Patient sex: M
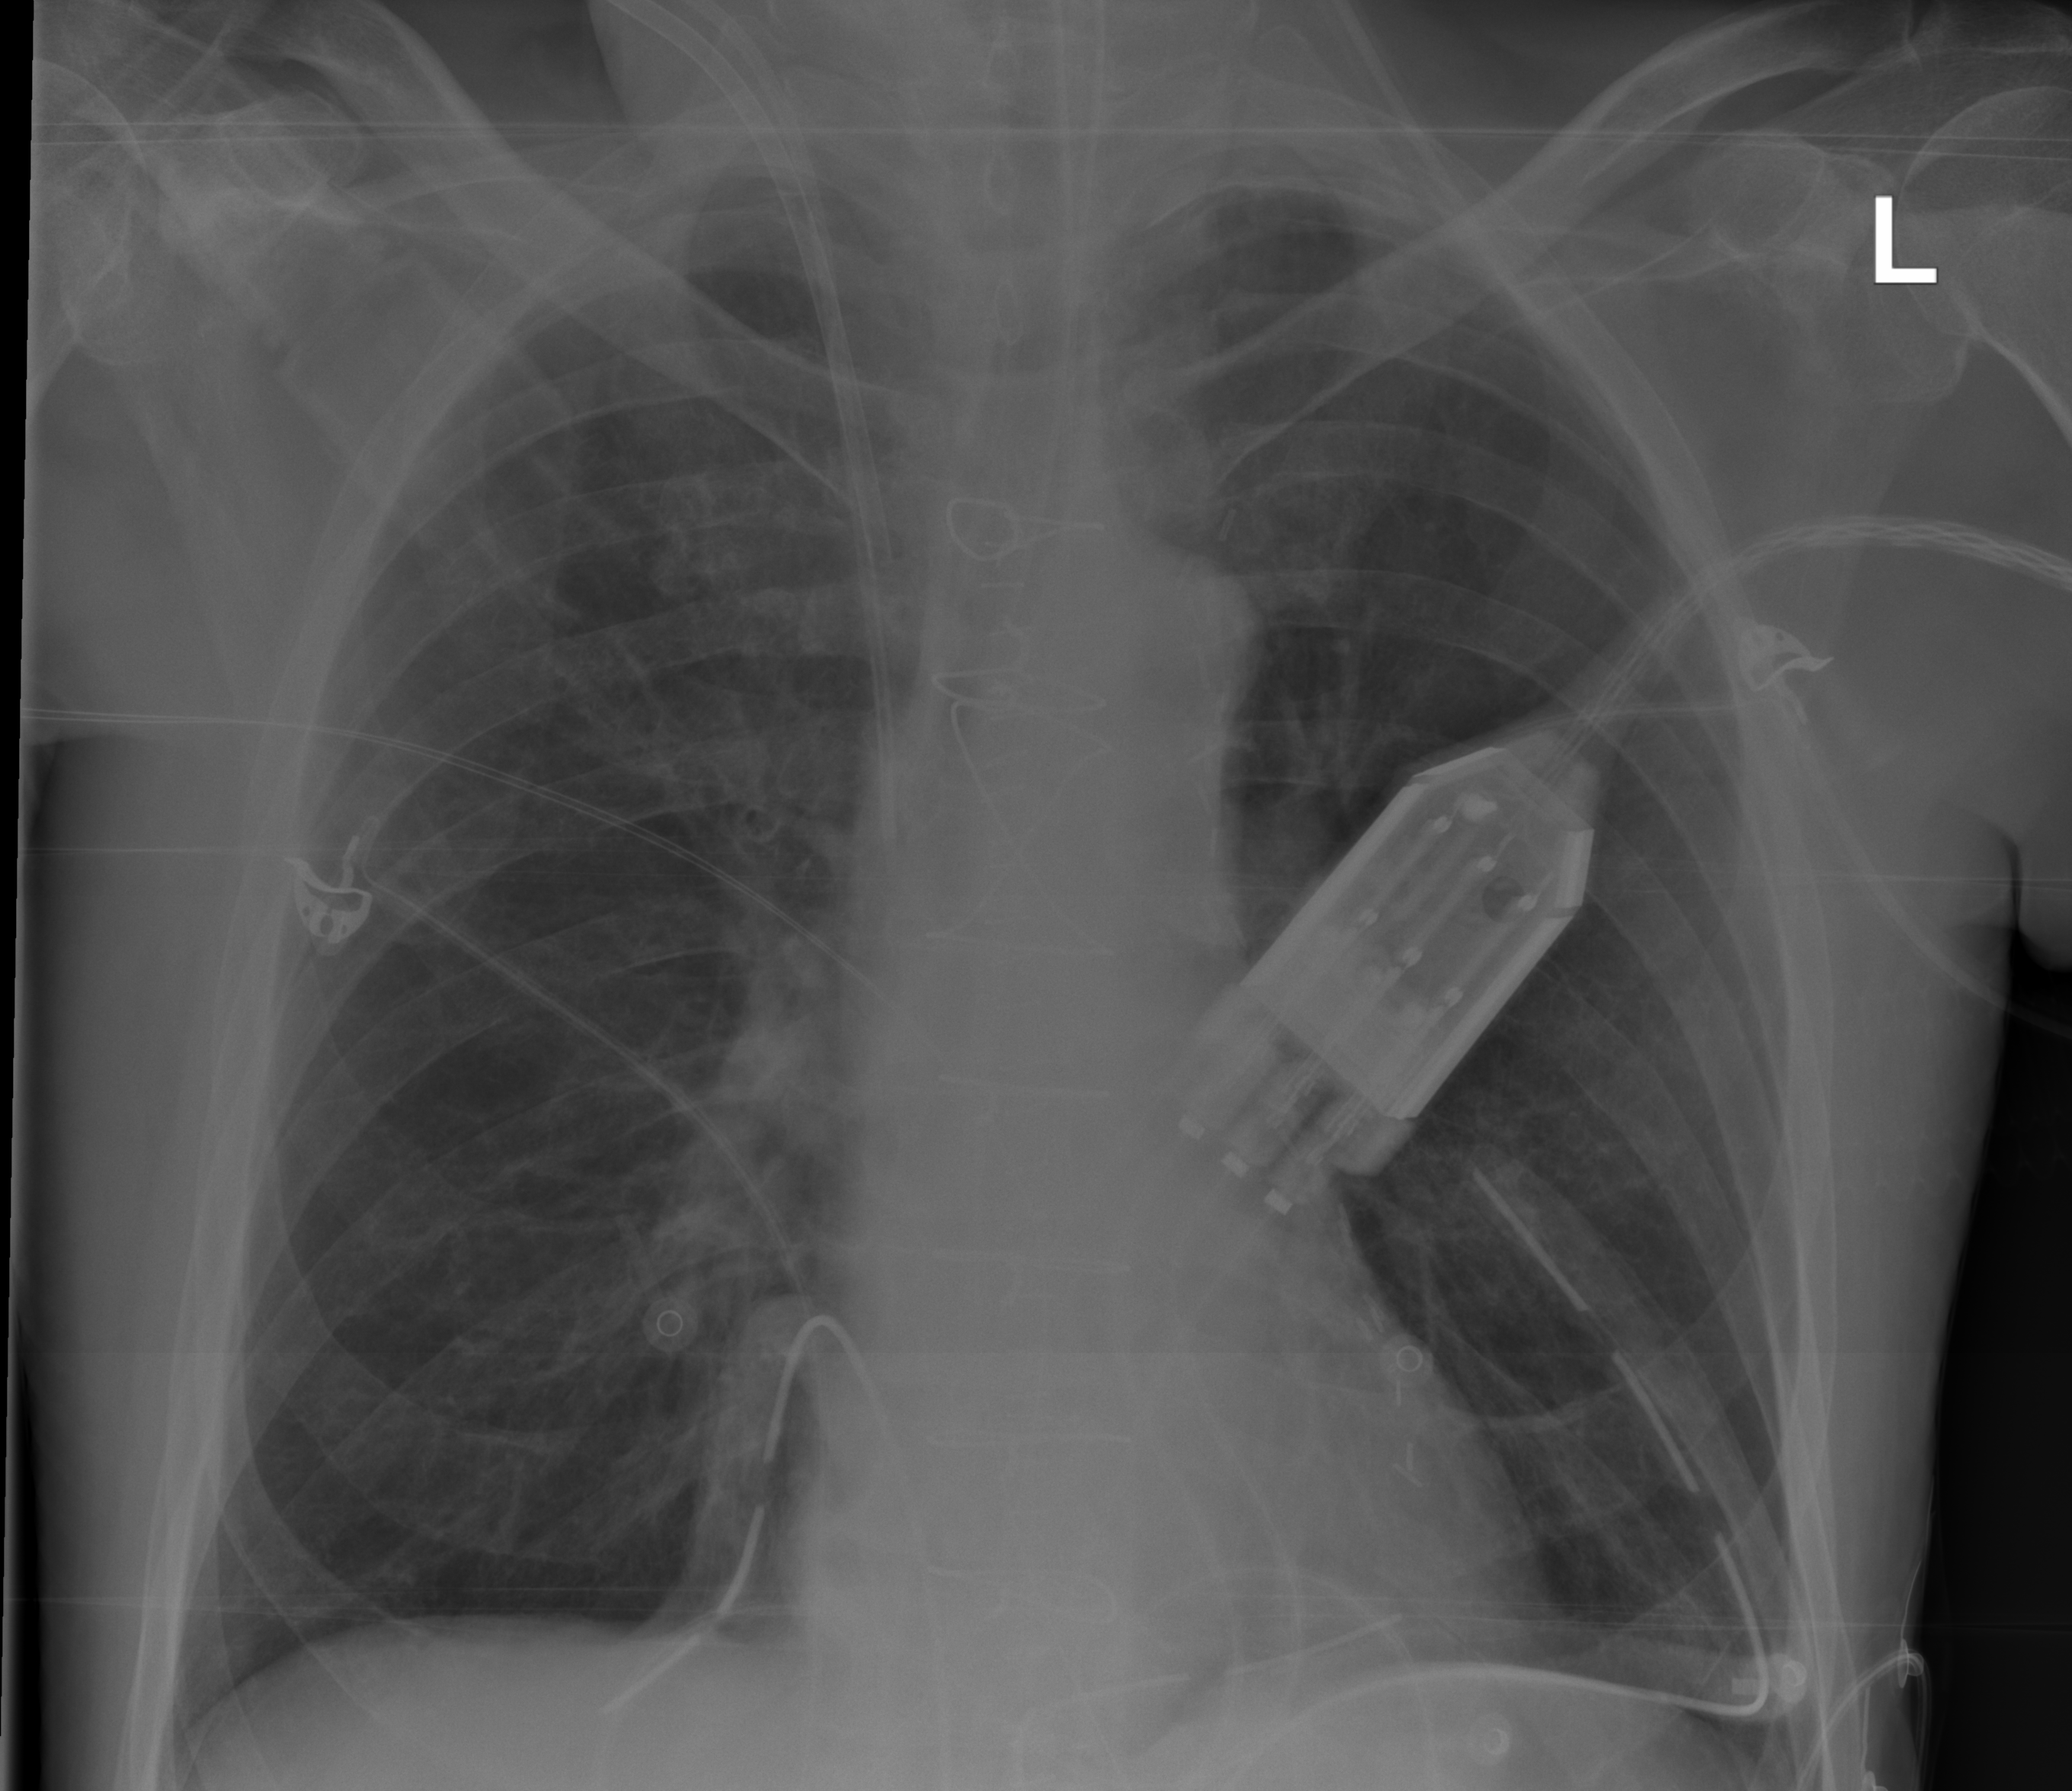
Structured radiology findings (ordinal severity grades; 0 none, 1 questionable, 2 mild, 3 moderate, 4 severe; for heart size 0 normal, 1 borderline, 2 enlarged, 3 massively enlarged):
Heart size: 0
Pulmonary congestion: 2
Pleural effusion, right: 0
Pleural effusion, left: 0
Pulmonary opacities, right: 0
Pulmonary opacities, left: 0
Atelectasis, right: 2
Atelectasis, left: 0